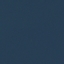
Land use / land cover class: SeaLake